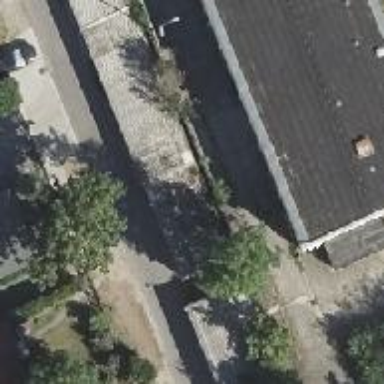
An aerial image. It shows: Group of garages.